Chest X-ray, PA view. Patient: 63 years old, sex F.
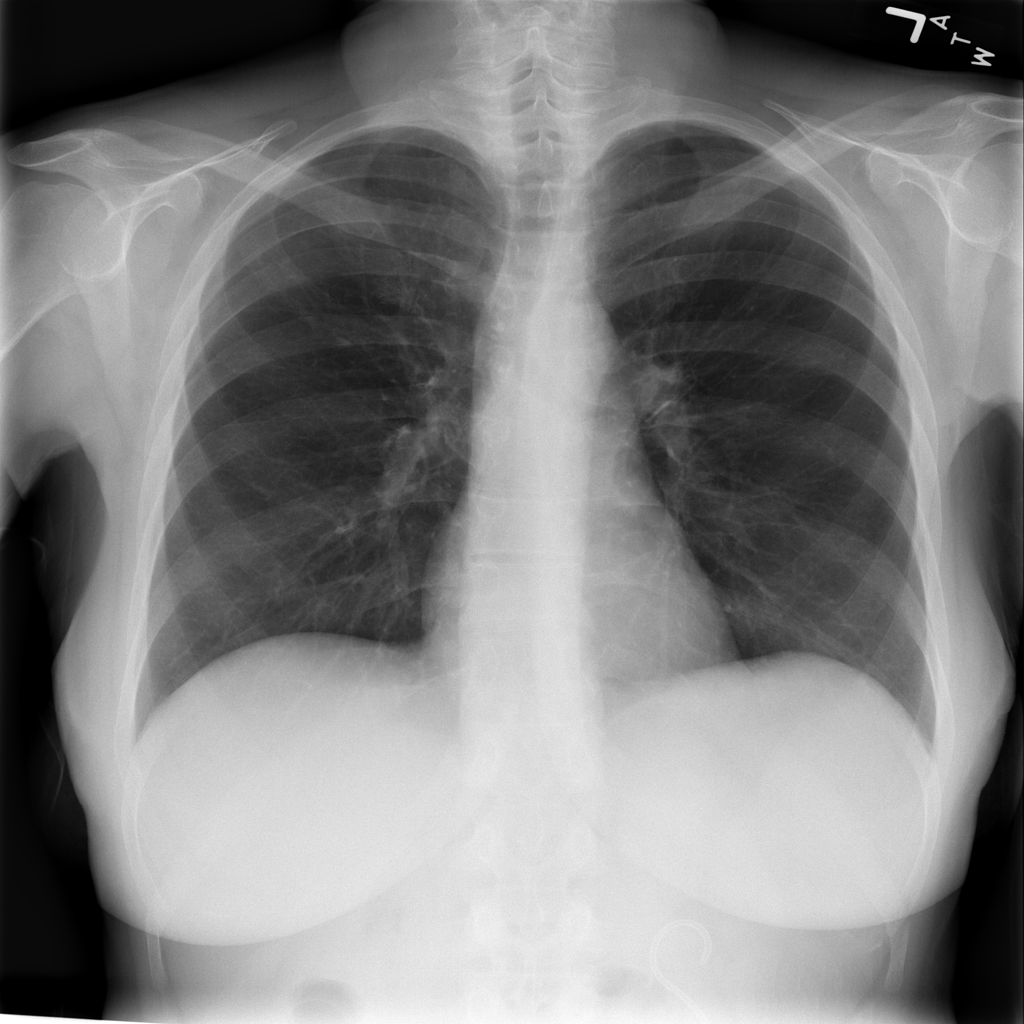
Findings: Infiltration